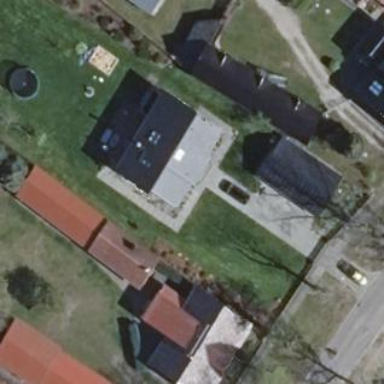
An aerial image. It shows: House with gabled roof oriented along the building.